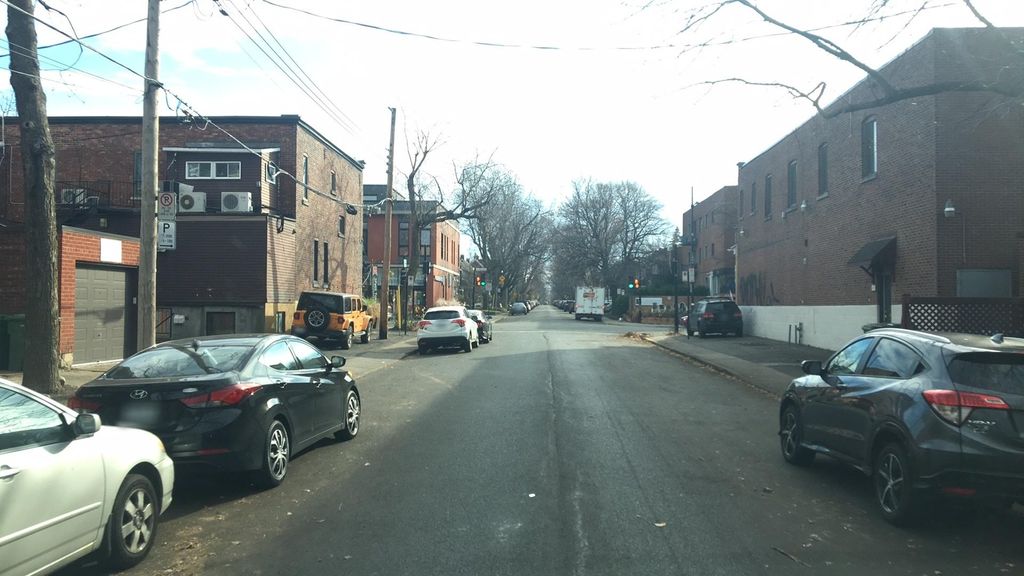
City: montreal